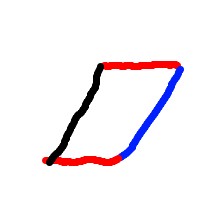
Shape: parallelogram